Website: macys
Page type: delivery-shipping
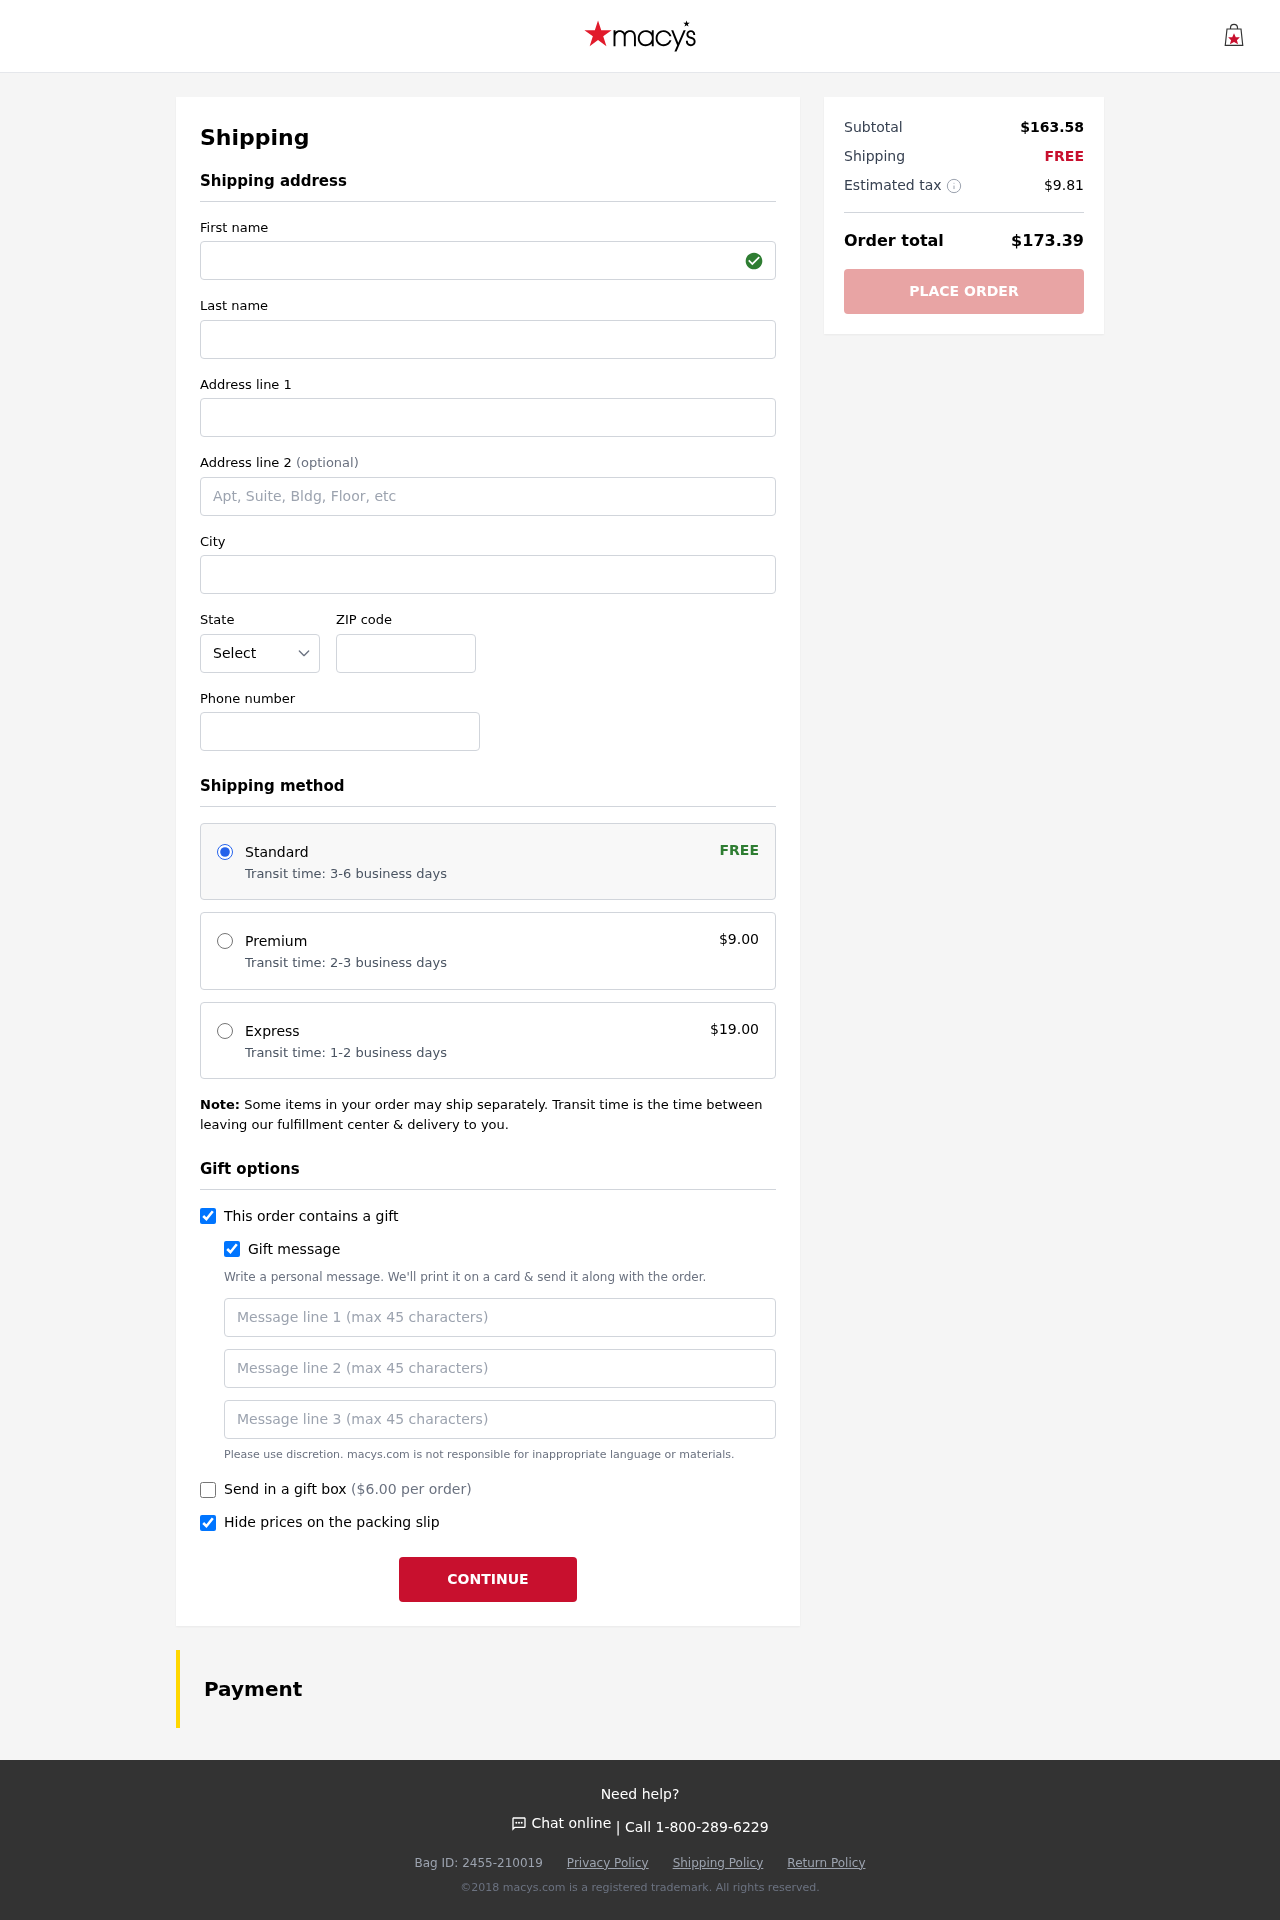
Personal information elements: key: PII_STATE_ABBR
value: WA
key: PII_FIRSTNAME
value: Matthew
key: PII_LASTNAME
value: Obrien
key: PII_STREET
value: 95827 Bennett Orchard
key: PII_STREET2
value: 2864 Bryant Plaza Suite 575
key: PII_CITY
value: Kimberlyborough
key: PII_POSTCODE
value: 03022
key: PII_PHONE
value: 4546590003
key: PII_GIFT_MESSAGE
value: Hey Susan, I thought you’d love this cozy duvet set to brighten up your space! Can’t wait to see how it complements everything else in your home. Enjoy snuggling in style!  Matthew
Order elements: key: ORDER_SHIPPING_STANDARD
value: Transit time: 3-6 business days
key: ORDER_SHIPPING_COST
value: FREE
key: ORDER_SHIPPING_PREMIUM
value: Transit time: 2-3 business days
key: ORDER_SHIPPING_PREMIUM_PRICE
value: $9.00
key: ORDER_SHIPPING_EXPRESS
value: Transit time: 1-2 business days
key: ORDER_SHIPPING_EXPRESS_PRICE
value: $19.00
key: ORDER_GIFT_BOX_PRICE
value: ($6.00 per order)
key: ORDER_SUBTOTAL
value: $163.58
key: ORDER_SHIPPING_COST2
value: FREE
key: ORDER_TAX
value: $9.81
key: ORDER_TOTAL
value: $173.39